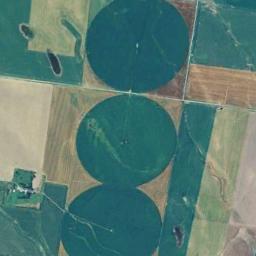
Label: circular_farmland